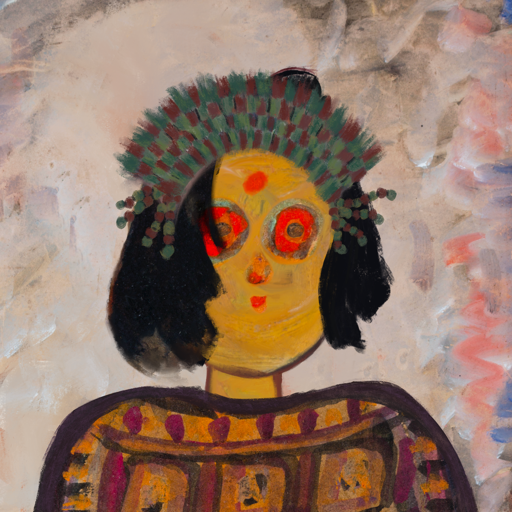
Background: Roy_Bahadur, Head And Neck Front: After_Raid, Face Front: Sisters, Bust: Doll, Hair Front: Mosgoul, Head Accessory: After_Raid_Crown, Second Necklace: Blank, Necklace: Blank, Baby: Blank